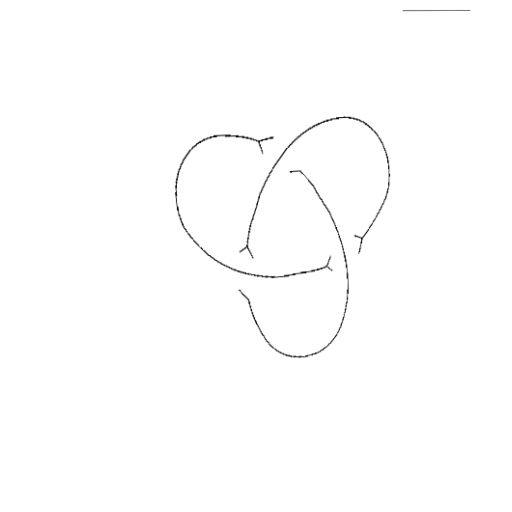
Crossing number: 3